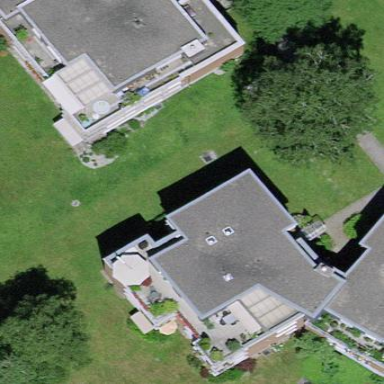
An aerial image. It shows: Residential building.